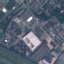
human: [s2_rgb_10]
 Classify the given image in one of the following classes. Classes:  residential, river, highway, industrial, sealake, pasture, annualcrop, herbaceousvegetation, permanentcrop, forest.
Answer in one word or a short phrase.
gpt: Industrial